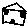
Label: house